Question: I am currently working with jquery ui tabs but I am facing some issues with the css of the tabs. I have try messing with the width but it breaks in different browsers. Is there away to set an auto width to the nav menu of the tabs? <URL>

'''
#page-wrap { width: 750px; background:#FFF; margin: 10px auto; margin: 0; padding: 0; }
.ui-tabs { zoom: 1;}
.ui-tabs .ui-tabs-nav { list-style: none; position: relative; overflow:hidden; z-index: 1000; background: #EBEBEB; margin: 0; padding: 0;}
.ui-tabs .ui-tabs-nav li { position: relative; float: left; border-bottom-width: 0 !important; margin: 0 0px -1px 0; background: #EBEBEB;}
.ui-tabs .ui-tabs-nav li a { float: left; text-decoration: none; padding: 5px 10px ; outline: medium none; font-weight: bold; font-size:11px; line-height: 30px;}
.ui-tabs .ui-tabs-nav
li.ui-tabs-selected { border-bottom-width: 0; background: #F9AE5C; border-top:1px solid #D4D4D4; border-left:1px solid #D4D4D4; border-right:1px solid #D4D4D4; border-bottom:1px solid #FFF; }
.ui-tabs .ui-tabs-nav li a,
.ui-tabs.ui-tabs-collapsible
.ui-tabs-nav li.ui-tabs-selected a { cursor: pointer; color: #222222; } /* first selector in group seems obsolete, but required to overcome bug in Opera applying cursor: text overall if defined elsewhere... */
.ui-tabs .ui-tabs-panel { padding: 20px; display: block; border-width: 0; background: none; position: relative; min-height: 100px; border: 1px solid #D4D4D4; }
.ui-tabs .ui-tabs-hide { display: none !important; margin: 0; padding: 0;}
'''
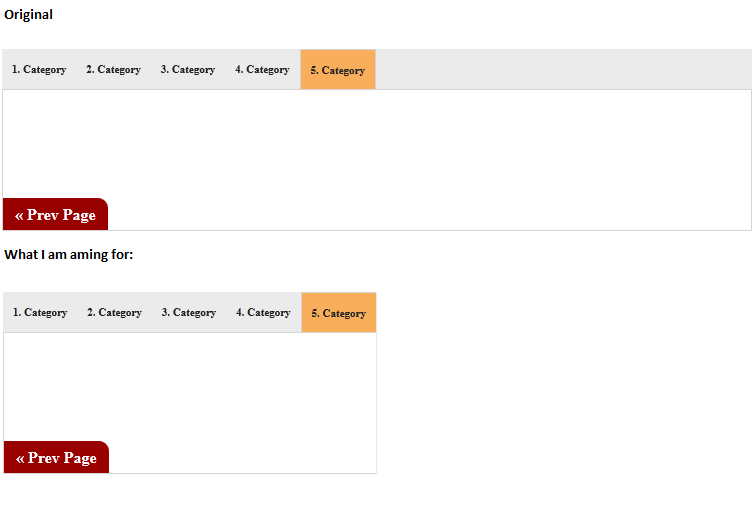
Answer: Try making the '.ui-tabs' a float element:
'''
.ui-tabs { zoom: 1; float: left; }
'''
You might need to add wrapper for positioning since this element is floated now.